Field crop: maize
Growth stage: 2
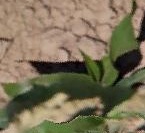
Species: maize